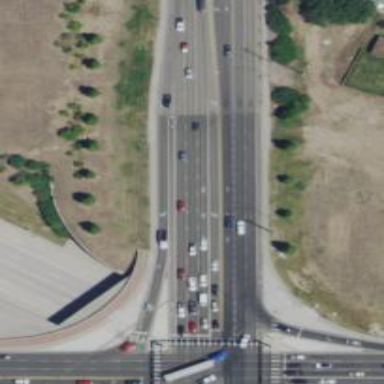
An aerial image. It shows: Primary link highway.